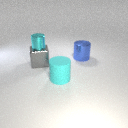
large blue metal cylinder to the right of large gray metal cube